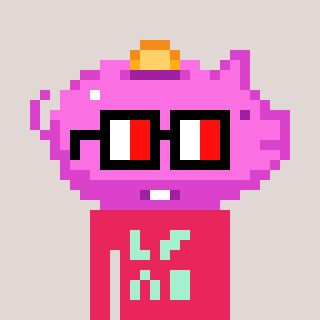
a pixel art character with square glasses with black frames and red eyes, a piggybank-shaped head and a redpinkish-colored body on a warm background